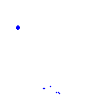
Particle: kaon